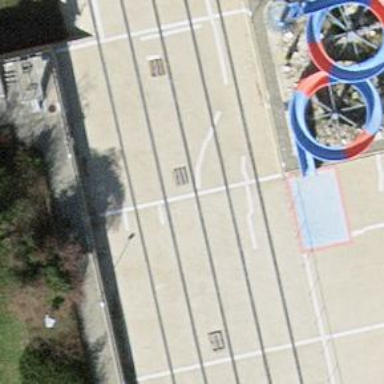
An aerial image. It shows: Swimming pool area designated for leisure and sport.